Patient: sex M, age 22
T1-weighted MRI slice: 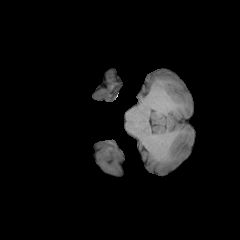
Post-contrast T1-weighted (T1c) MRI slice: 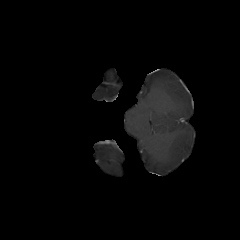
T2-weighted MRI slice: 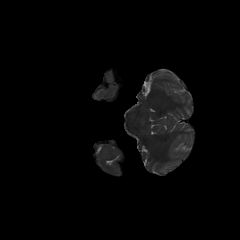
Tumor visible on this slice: no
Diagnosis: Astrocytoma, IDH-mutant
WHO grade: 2